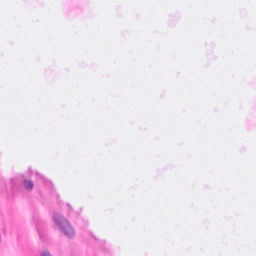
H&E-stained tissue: Breast